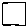
Label: square